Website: apple
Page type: billing-address
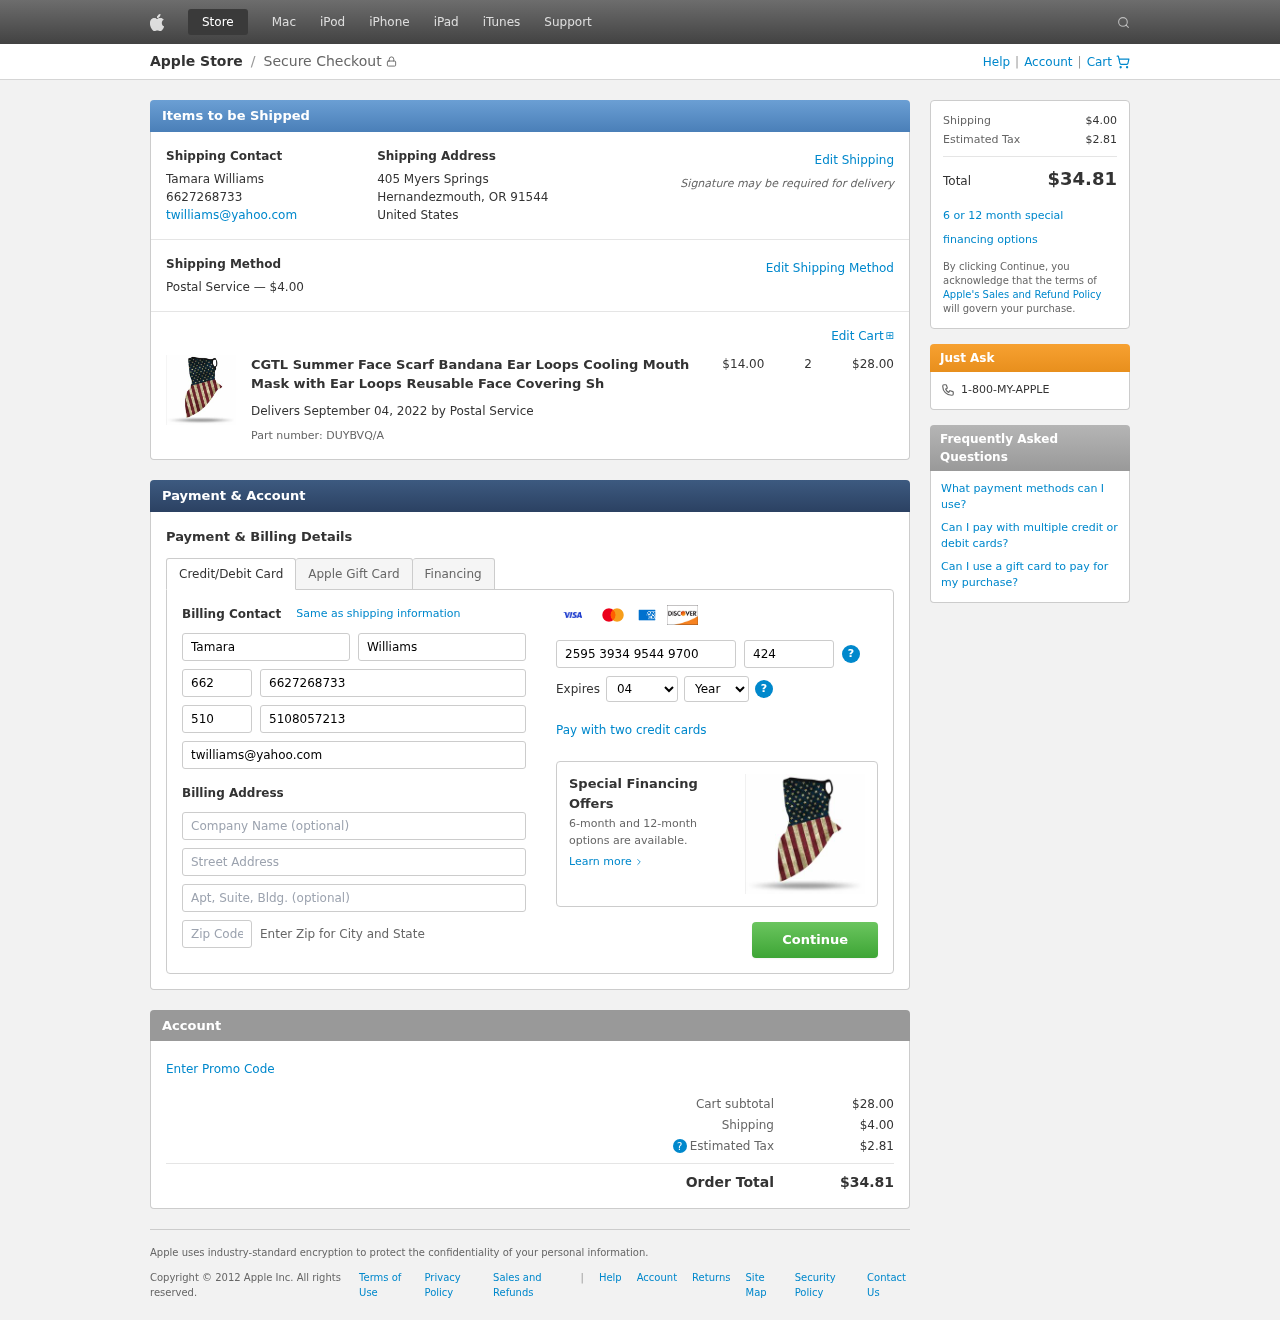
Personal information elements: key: PII_CARD_CVV
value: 424
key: PII_CARD_EXPIRY_MONTH
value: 04
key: PII_CARD_EXPIRY_YEAR
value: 27
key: PII_CARD_NUMBER
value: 2595 3934 9544 9700
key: PII_CITY_STATE_ZIP
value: Hernandezmouth, OR 91544
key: PII_COUNTRY
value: United States
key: PII_EMAIL
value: twilliams@yahoo.com
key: PII_FIRSTNAME
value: Tamara
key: PII_FULLNAME
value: Tamara Williams
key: PII_LASTNAME
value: Williams
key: PII_PHONE
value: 6627268733
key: PII_PHONE_ALT
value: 5108057213
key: PII_PHONE_ALT_AREA
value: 510
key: PII_PHONE_AREA
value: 662
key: PII_STREET
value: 405 Myers Springs
Product elements: key: PRODUCT1_NAME
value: CGTL Summer Face Scarf Bandana Ear Loops Cooling Mouth Mask with Ear Loops Reusable Face Covering Sh
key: PRODUCT1_PRICE
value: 14
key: PRODUCT1_QUANTITY
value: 2
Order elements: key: ORDER_SHIPPING_COST
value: $4.00
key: ORDER_SUBTOTAL
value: $28.00
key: ORDER_DELIVERY_DATE
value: September 04, 2022
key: ORDER_PART_NUMBER
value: DUYBVQ/A
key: ORDER_TAX
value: $2.81
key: ORDER_TOTAL
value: $34.81